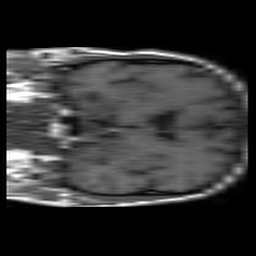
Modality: T1w
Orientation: coronal
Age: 57
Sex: male
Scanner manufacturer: philips
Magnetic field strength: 1.5 T
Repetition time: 0.375 s
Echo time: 0.011 s